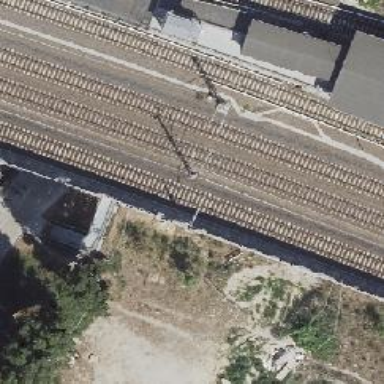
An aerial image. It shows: Milestone along the railway with catenary mast.